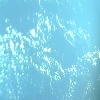
Label: water